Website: slack
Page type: payment
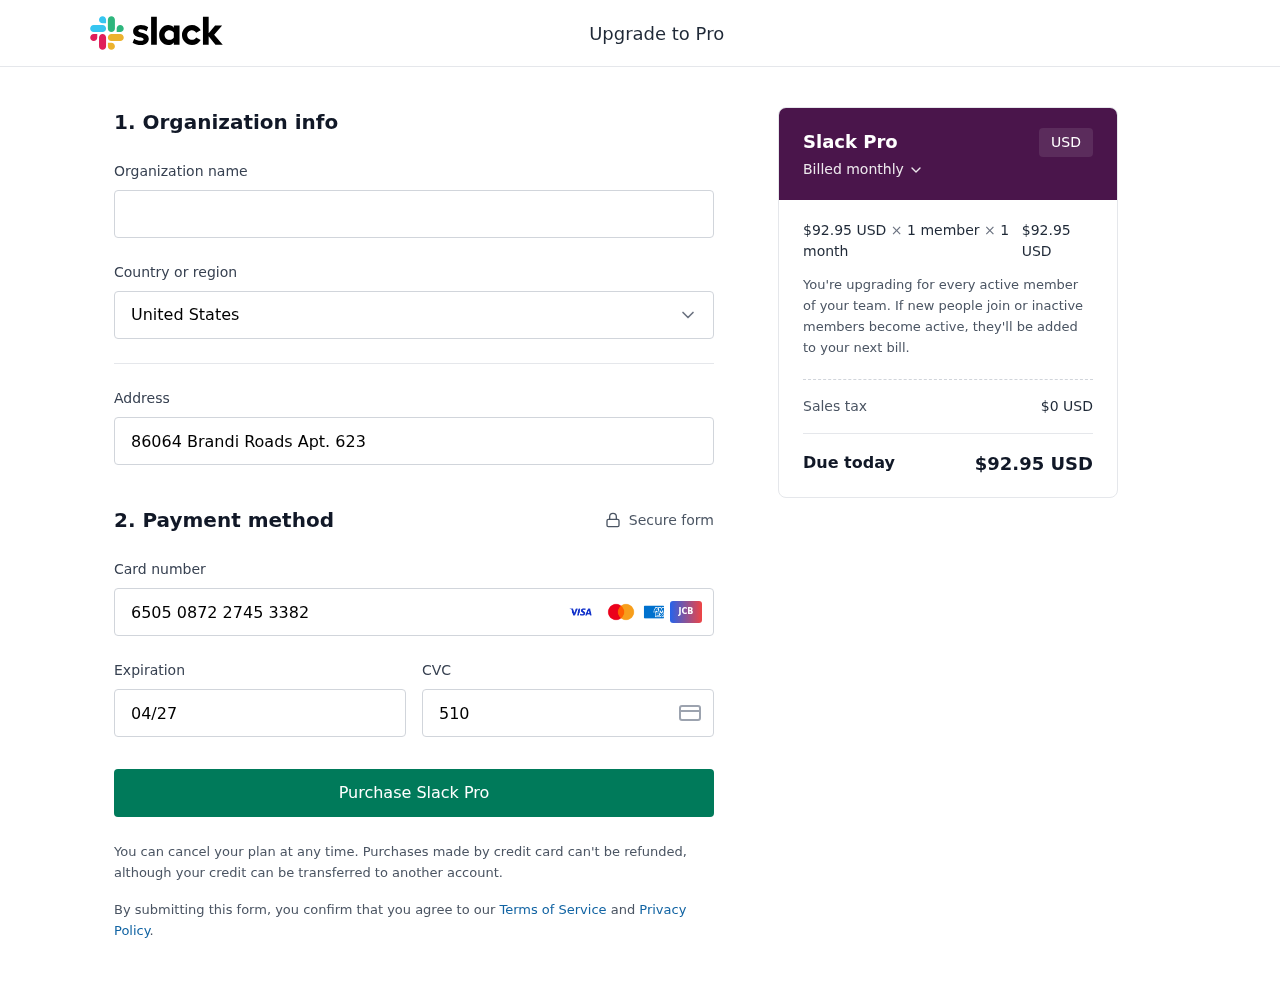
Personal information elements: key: PII_CARD_CVV
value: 510
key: PII_CARD_EXPIRY
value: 04/27
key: PII_CARD_NUMBER
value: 6505 0872 2745 3382
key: PII_COUNTRY
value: United States
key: PII_STREET
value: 86064 Brandi Roads Apt. 623
Product elements: key: PRODUCT1_PRICE
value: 92.95
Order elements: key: ORDER_SUBTOTAL
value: $92.95 USD
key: ORDER_TAX
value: $0 USD
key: ORDER_TOTAL
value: $92.95 USD